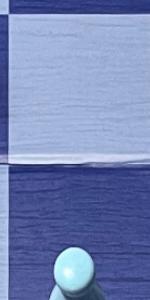
Label: Empty